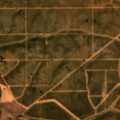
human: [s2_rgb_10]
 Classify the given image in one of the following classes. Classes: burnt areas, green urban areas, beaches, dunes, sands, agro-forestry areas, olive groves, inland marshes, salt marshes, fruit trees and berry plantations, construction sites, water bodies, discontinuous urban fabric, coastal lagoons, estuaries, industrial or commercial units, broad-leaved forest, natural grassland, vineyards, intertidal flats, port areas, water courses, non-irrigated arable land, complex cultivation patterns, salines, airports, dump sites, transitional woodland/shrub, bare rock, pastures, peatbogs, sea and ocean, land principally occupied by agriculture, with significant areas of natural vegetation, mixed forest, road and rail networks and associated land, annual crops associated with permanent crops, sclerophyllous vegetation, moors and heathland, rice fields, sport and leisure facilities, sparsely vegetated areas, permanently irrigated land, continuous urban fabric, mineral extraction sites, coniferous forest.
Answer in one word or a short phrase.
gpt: non-irrigated arable land, olive groves, annual crops associated with permanent crops